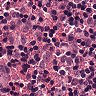
Metastatic tissue present: yes